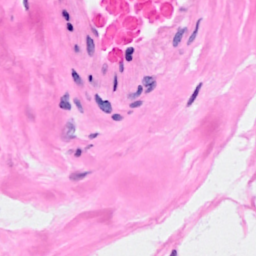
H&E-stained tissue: Breast